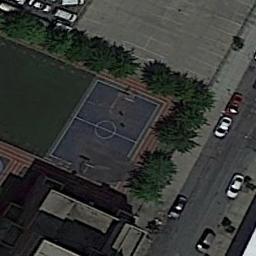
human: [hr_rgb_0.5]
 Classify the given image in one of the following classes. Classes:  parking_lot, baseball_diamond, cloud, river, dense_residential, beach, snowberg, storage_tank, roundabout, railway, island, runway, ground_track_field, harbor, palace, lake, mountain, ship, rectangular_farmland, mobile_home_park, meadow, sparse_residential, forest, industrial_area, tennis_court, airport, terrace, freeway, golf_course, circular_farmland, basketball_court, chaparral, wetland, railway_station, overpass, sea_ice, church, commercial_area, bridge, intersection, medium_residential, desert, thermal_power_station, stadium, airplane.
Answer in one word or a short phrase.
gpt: basketball_court